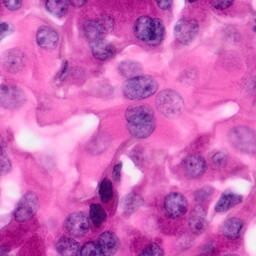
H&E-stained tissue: Pancreatic